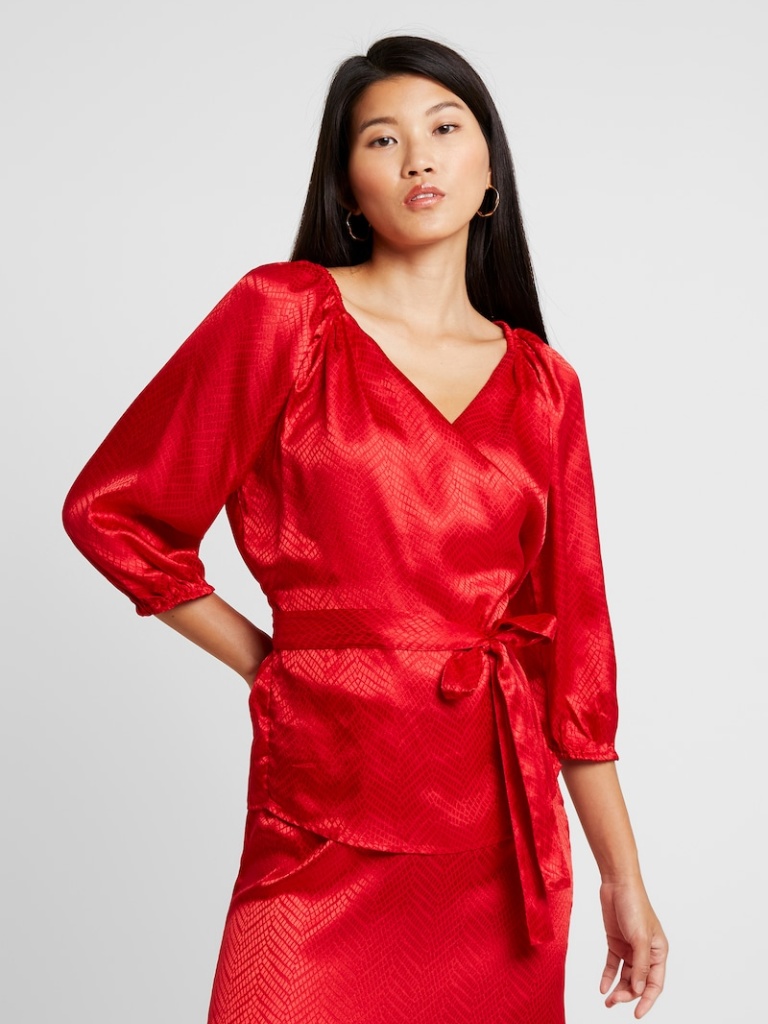
silk fitted three-quarter sleeve hip length Untucked v-neck blouse